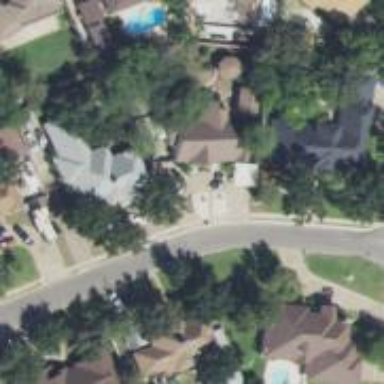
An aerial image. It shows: Residential road lined with residential properties on both sides.